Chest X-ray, AP view. Patient: 24 years old, sex F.
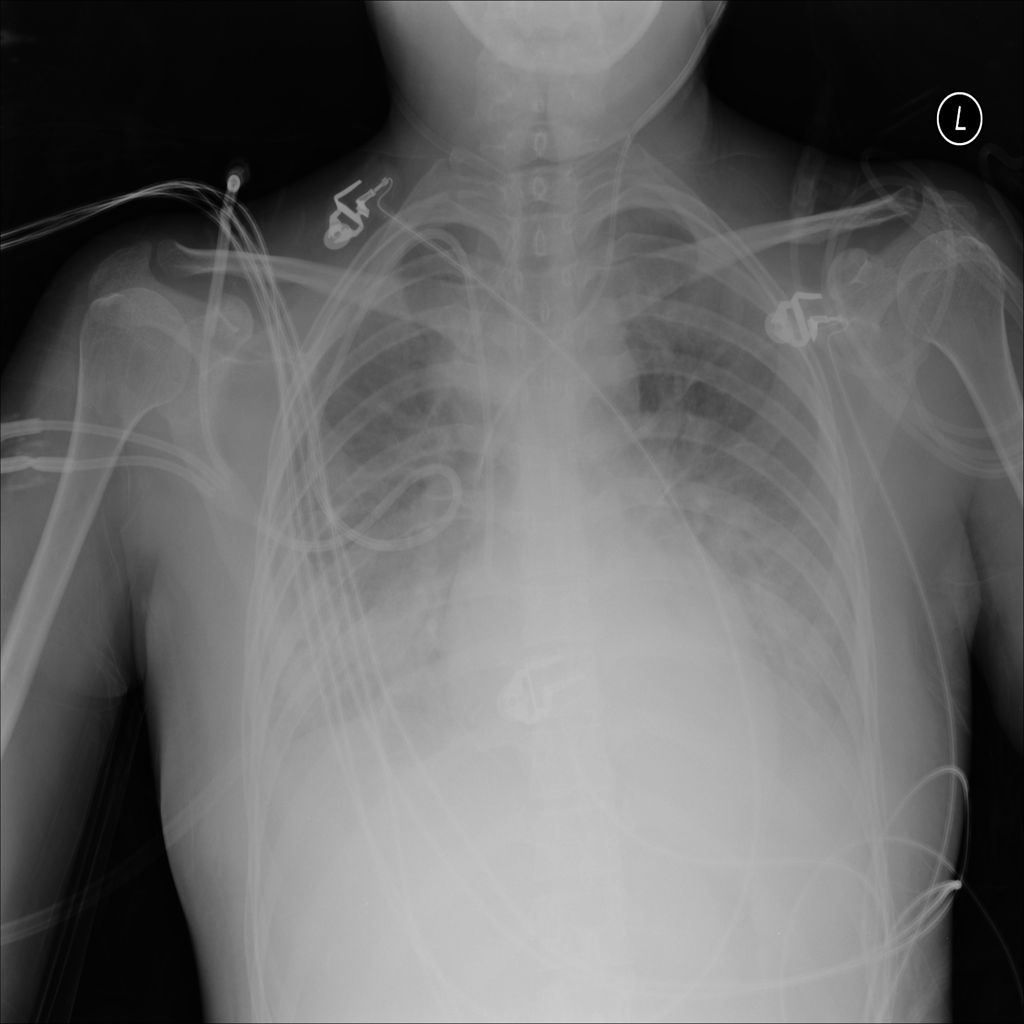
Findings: Edema, Effusion